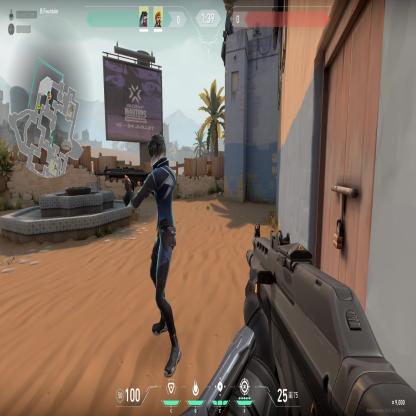
Label: teammate